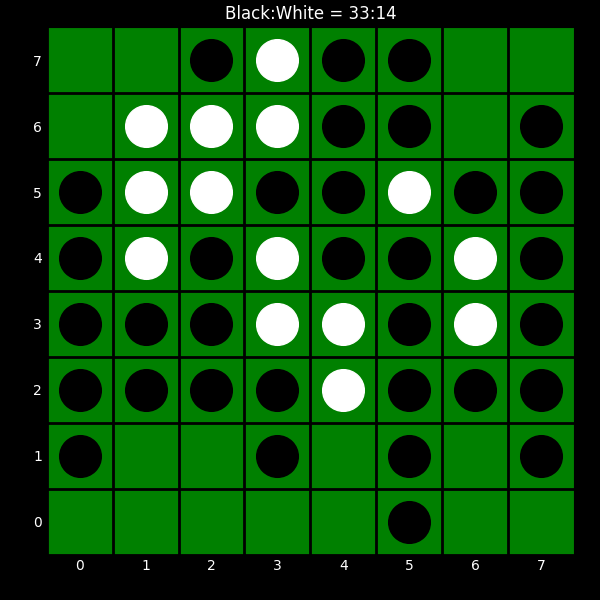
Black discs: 33
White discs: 14